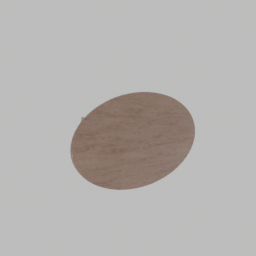
Label: furniture